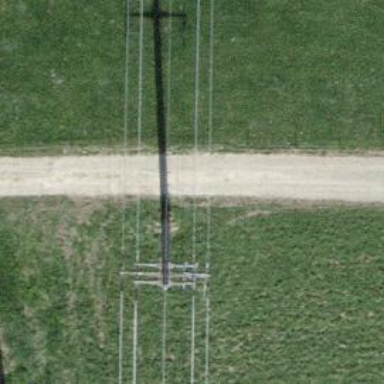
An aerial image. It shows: Power line in the image.